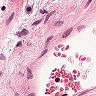
Metastatic tissue present: no